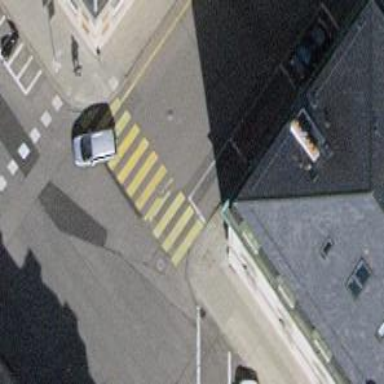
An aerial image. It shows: Kerb barrier.